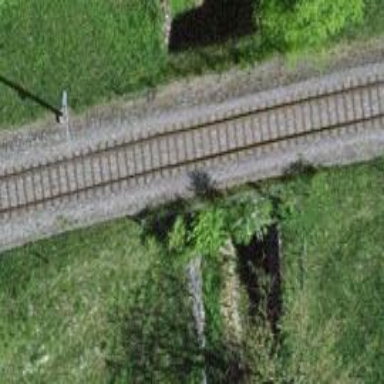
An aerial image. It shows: Bridge over railway with electrified contact lines.